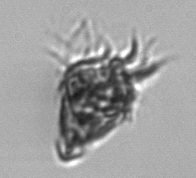
Label: Strombidium_wulffi